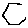
Label: hexagon